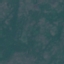
Label: HerbaceousVegetation